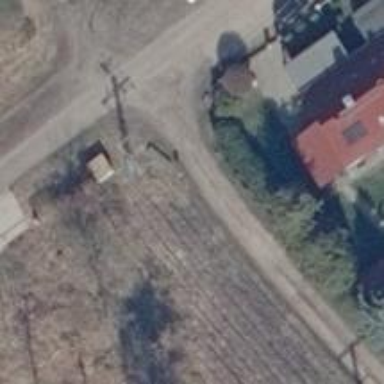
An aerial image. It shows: Power pole.